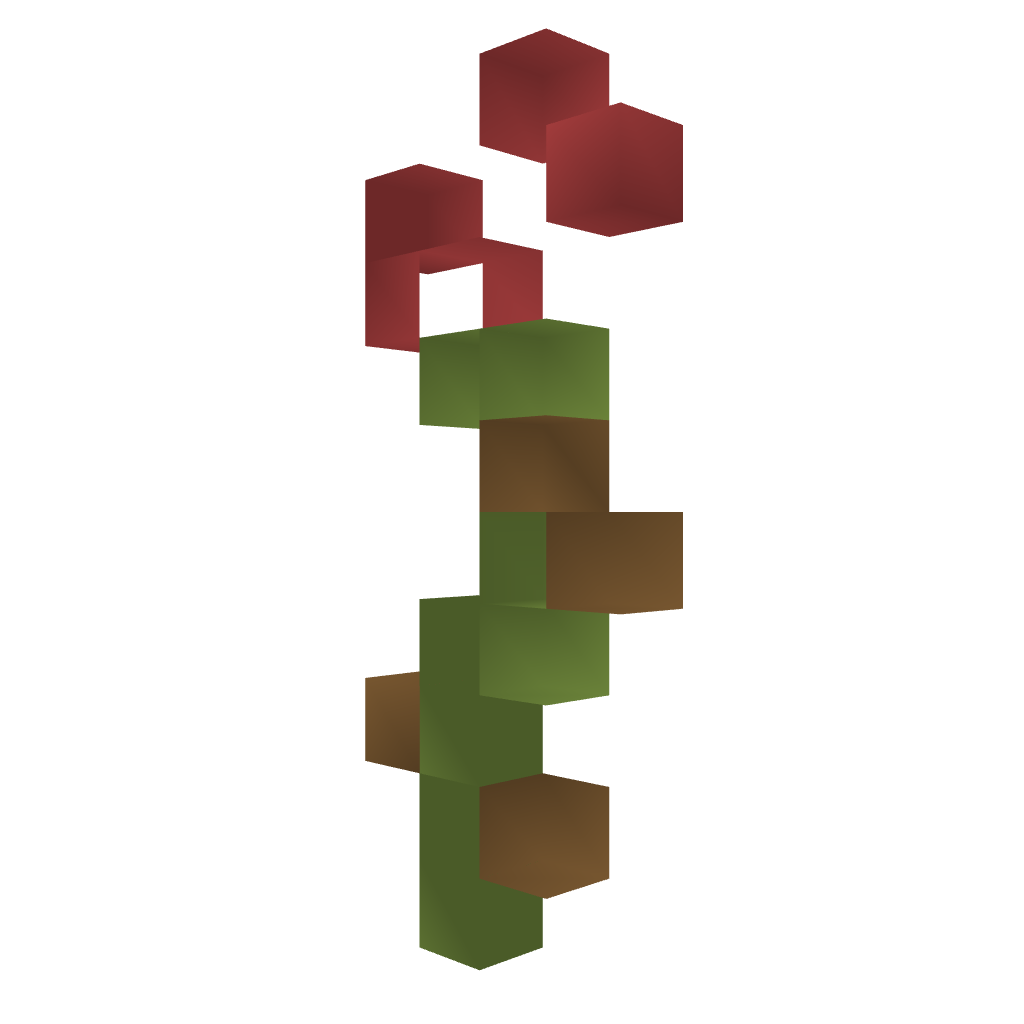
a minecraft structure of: Giant Rose bad low quality